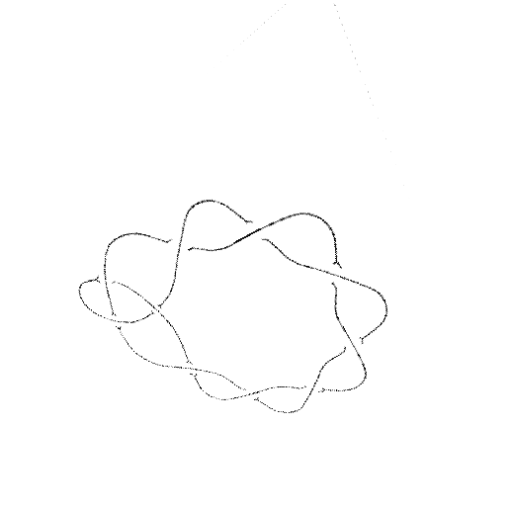
Crossing number: 10